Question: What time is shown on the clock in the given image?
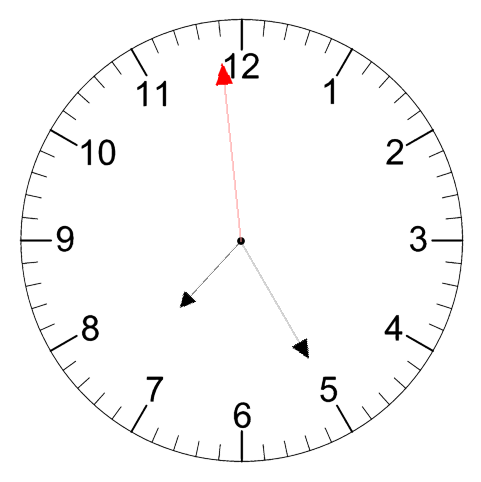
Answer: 07:24:59